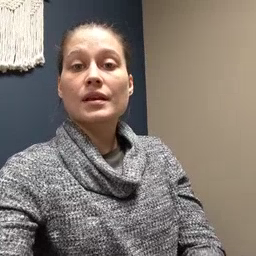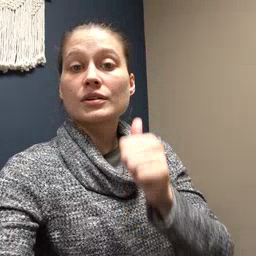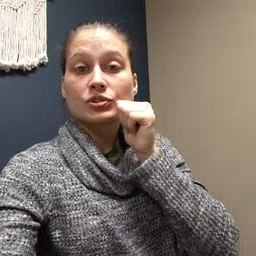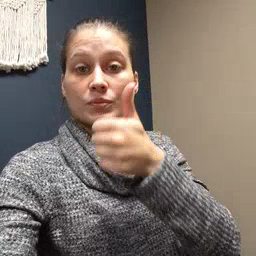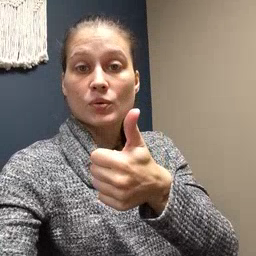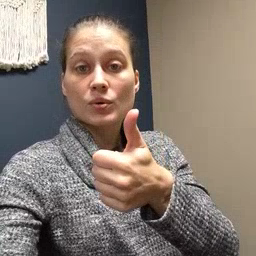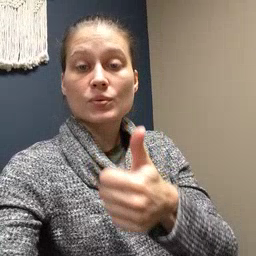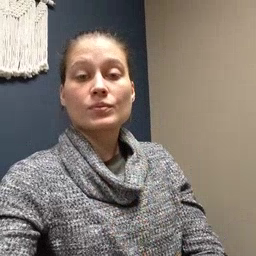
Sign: tomorrow